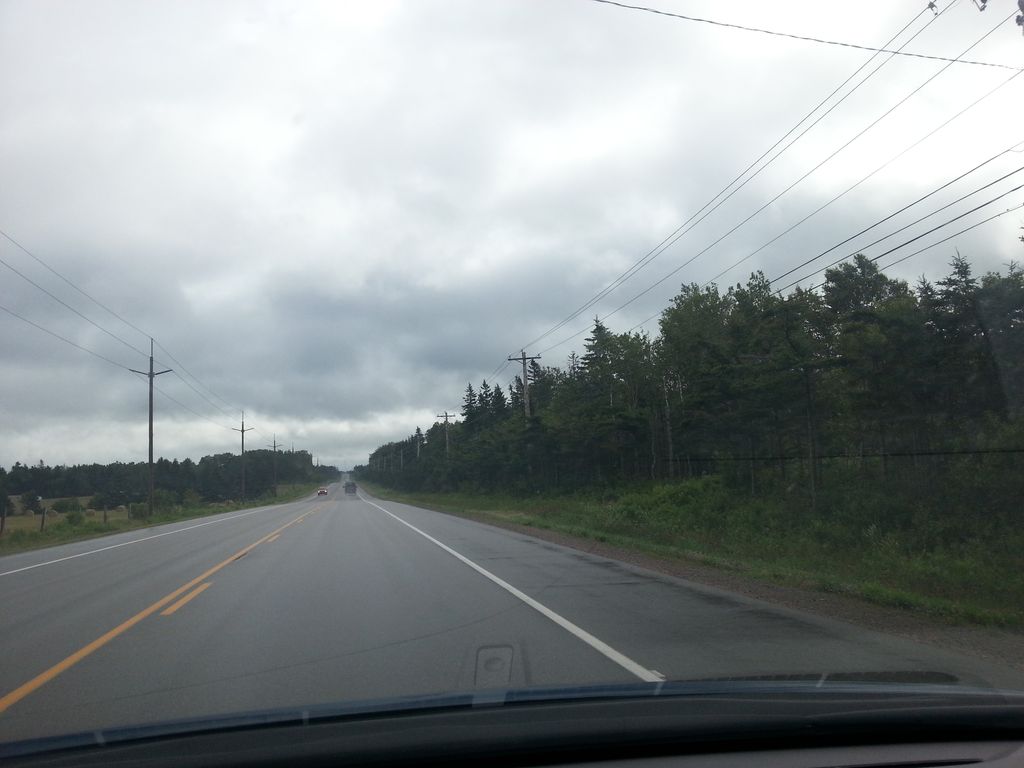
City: charlottetown